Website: slack
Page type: payment
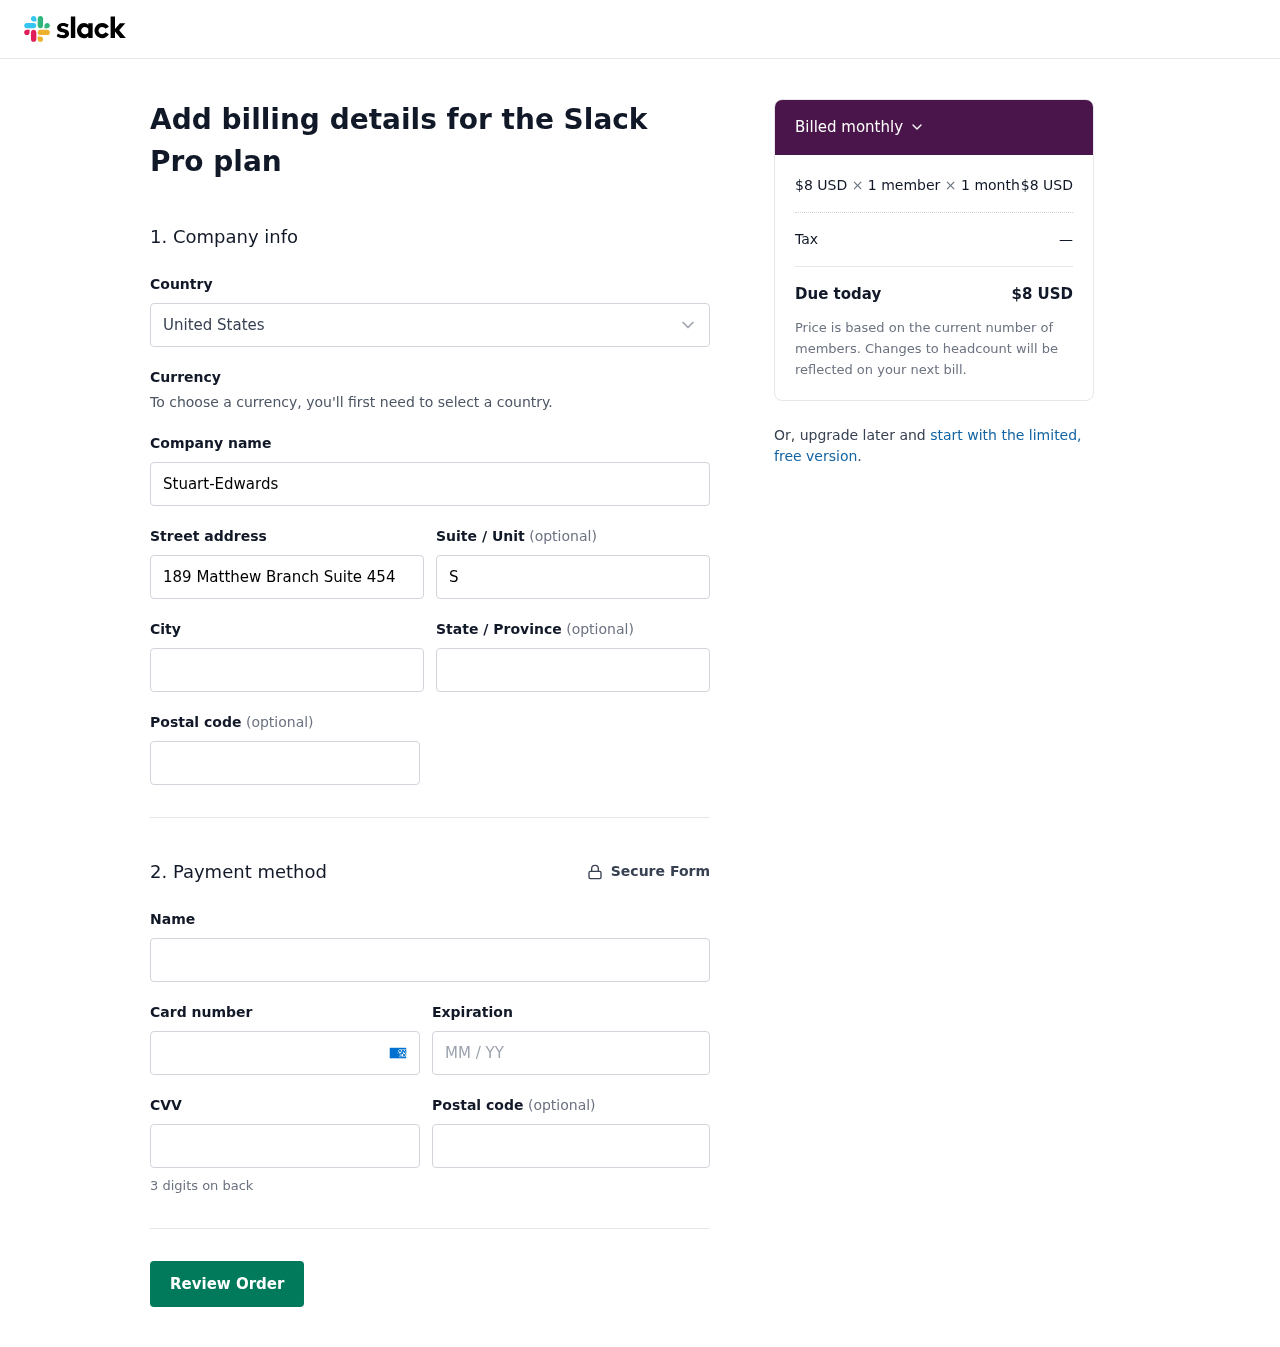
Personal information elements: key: PII_COUNTRY
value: United States
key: PII_COMPANY
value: Stuart-Edwards
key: PII_STREET
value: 189 Matthew Branch Suite 454
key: PII_STREET2
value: Suite 125
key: PII_CITY
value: Wandaberg
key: PII_STATE
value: Wyoming
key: PII_POSTCODE
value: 63879
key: PII_FULLNAME
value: Michael Wilson
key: PII_CARD_NUMBER
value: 3495 9318 0274 189
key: PII_CARD_EXPIRY
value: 06/29
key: PII_CARD_CVV
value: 2853
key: PII_POSTCODE2
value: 74481
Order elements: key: ORDER_PRICE_PER_MEMBER
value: $8 USD
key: ORDER_NUM_MEMBERS
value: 1 member
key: ORDER_NUM_MONTHS
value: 1 month
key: ORDER_SUBTOTAL
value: $8 USD
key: ORDER_TAX
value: —
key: ORDER_TOTAL
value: $8 USD